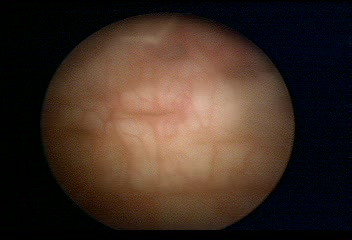
Modality: WLC
Class: Normal mucosa
Bladder cancer association: No